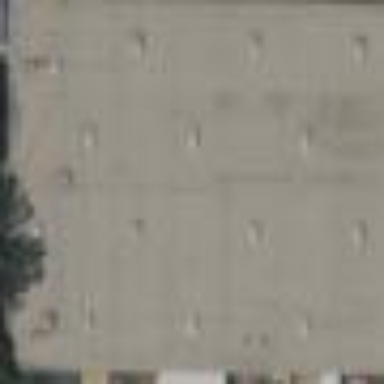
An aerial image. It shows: Industrial building.